Field crop: tomato
Growth stage: 1
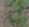
Species: solanum